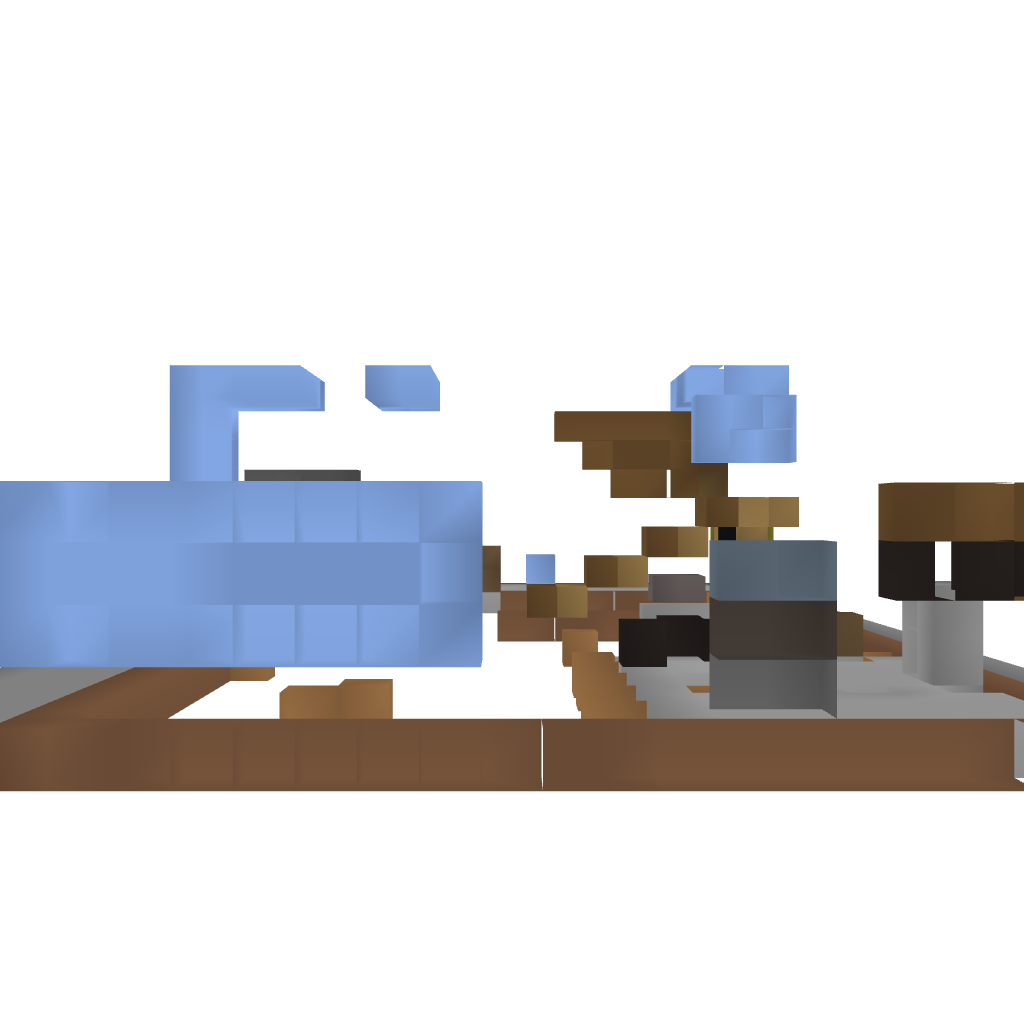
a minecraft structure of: modern house